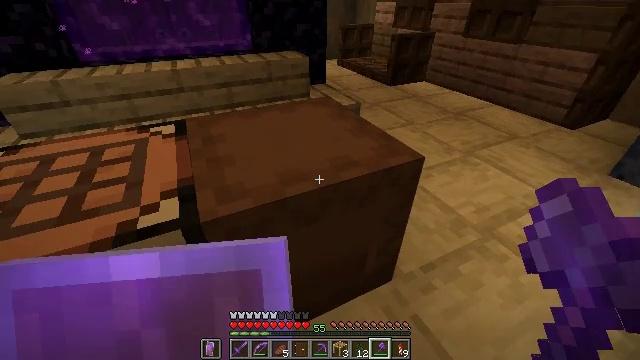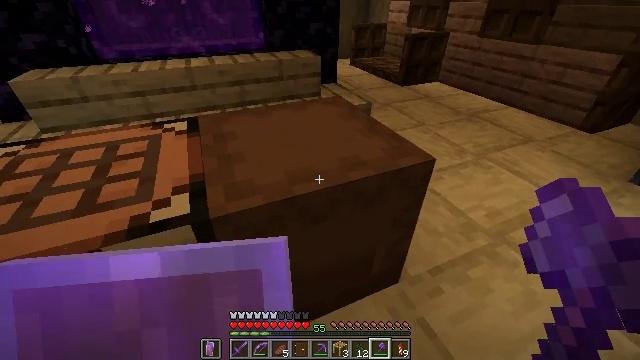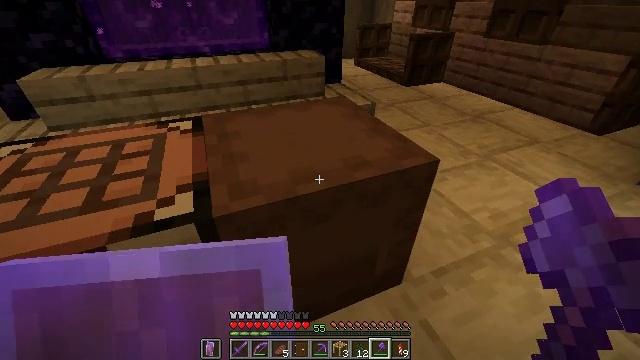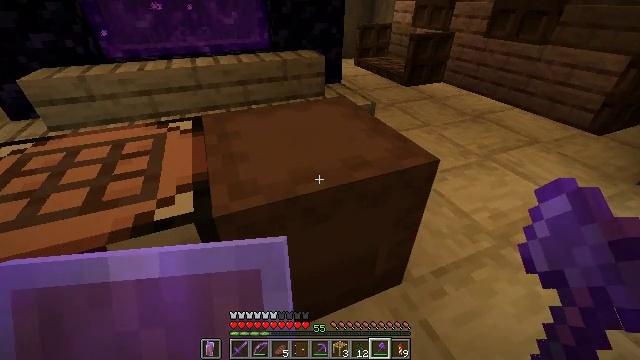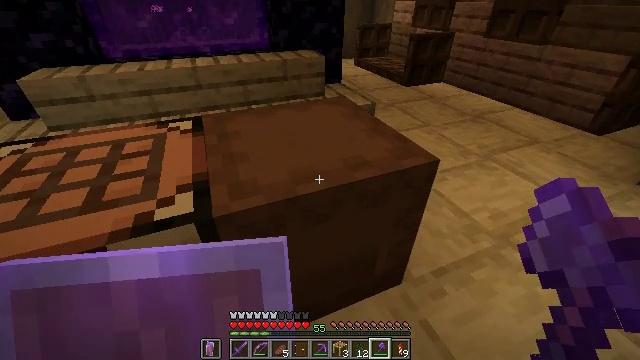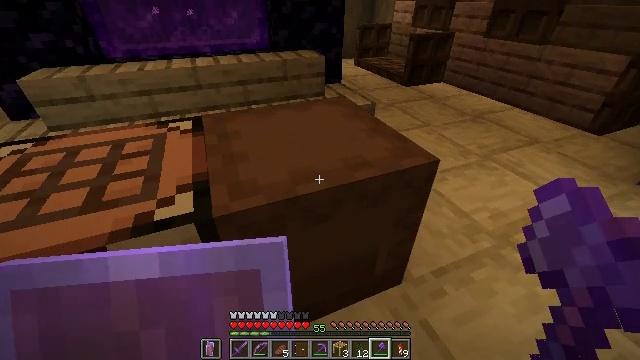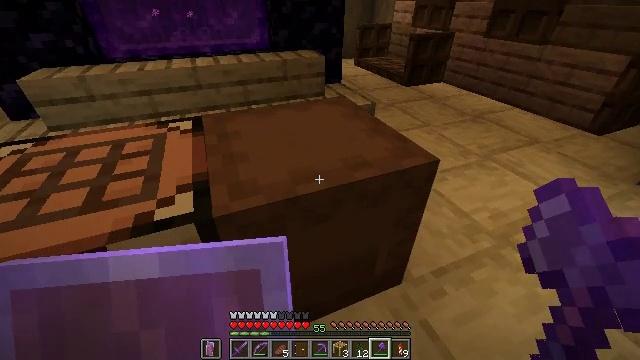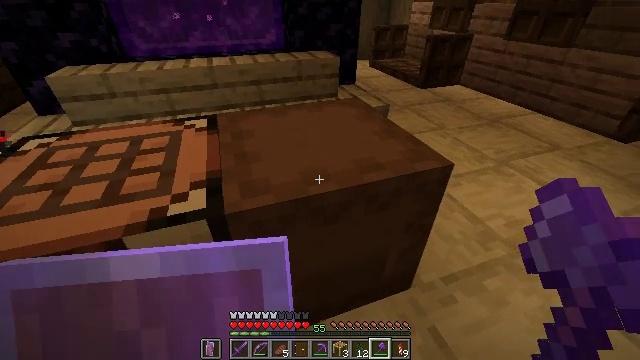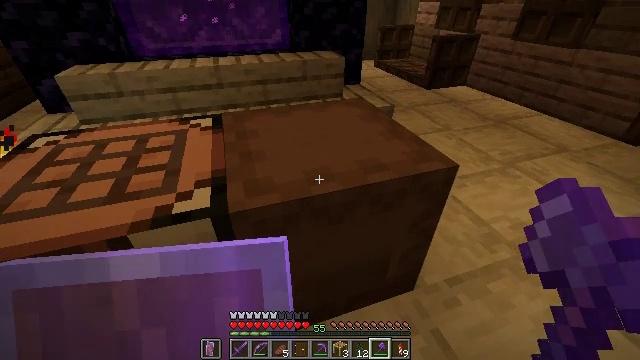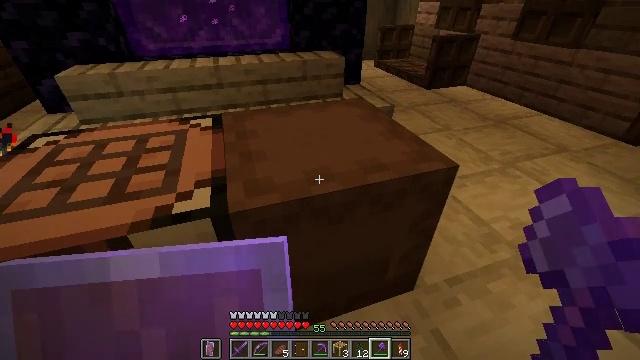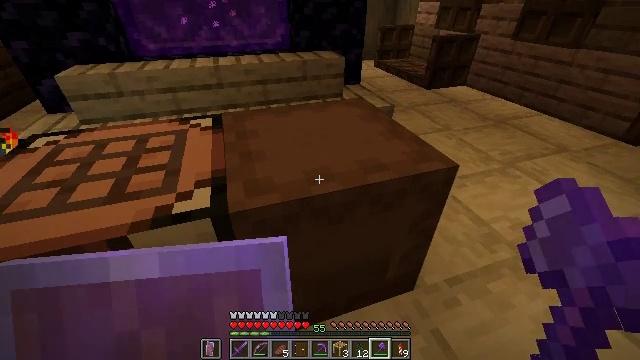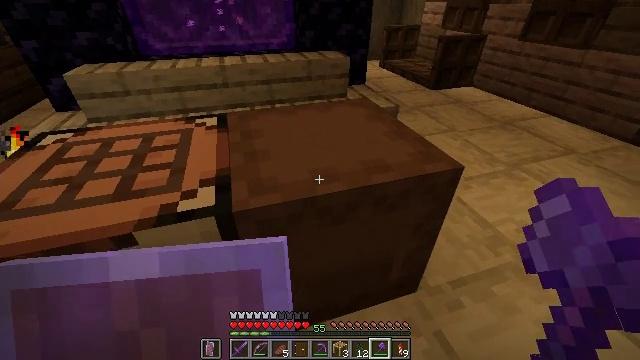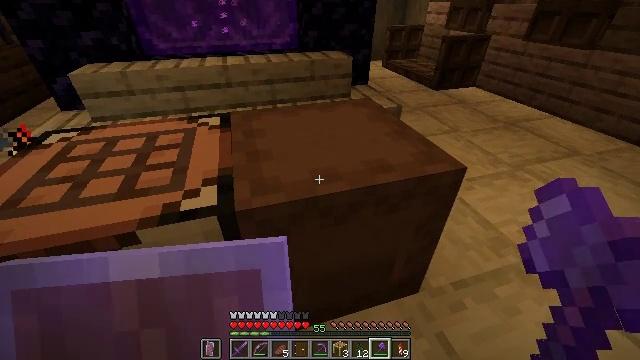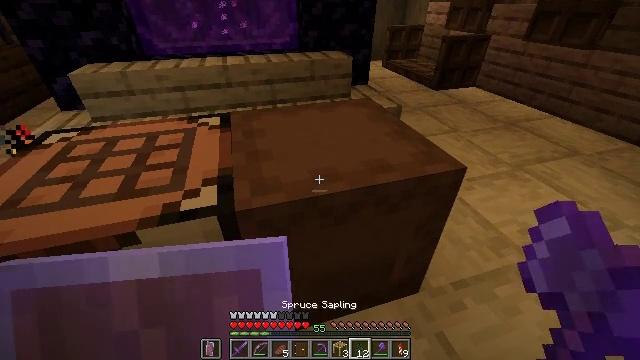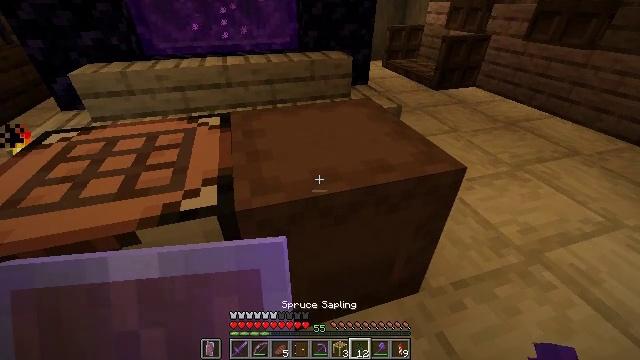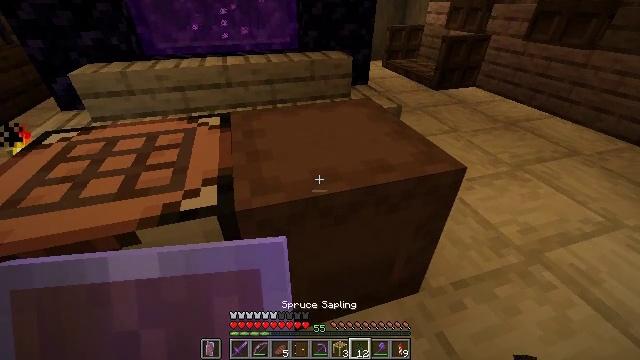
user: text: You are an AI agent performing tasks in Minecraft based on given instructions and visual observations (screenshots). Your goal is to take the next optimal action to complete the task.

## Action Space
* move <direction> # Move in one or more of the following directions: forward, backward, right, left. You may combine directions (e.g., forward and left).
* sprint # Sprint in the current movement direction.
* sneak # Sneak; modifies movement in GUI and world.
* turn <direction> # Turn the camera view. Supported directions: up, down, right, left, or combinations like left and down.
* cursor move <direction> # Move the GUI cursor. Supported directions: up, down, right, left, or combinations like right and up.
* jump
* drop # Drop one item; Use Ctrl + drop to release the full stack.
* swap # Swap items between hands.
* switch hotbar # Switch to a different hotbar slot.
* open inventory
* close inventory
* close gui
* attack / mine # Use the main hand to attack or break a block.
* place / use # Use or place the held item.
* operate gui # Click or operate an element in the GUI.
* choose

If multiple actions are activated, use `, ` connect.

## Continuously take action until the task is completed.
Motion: motion action
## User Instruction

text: Left click to mine the brown shulker box.
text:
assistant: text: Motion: turn left
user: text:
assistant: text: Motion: no_op
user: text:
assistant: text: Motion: no_op
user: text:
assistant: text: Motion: no_op
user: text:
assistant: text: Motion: no_op
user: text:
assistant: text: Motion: no_op
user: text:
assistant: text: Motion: turn left
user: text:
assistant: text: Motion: turn left
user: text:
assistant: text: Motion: no_op
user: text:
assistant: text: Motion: no_op
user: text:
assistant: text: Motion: turn left
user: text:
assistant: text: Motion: no_op
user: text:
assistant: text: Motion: no_op
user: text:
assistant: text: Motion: no_op
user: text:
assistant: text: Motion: no_op
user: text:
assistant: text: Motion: no_op
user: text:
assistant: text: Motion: no_op
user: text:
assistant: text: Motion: no_op
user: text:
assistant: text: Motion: no_op
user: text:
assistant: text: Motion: no_op
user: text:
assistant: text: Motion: no_op
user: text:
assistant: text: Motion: no_op
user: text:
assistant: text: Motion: no_op
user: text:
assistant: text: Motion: no_op
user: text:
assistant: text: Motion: no_op
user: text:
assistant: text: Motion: no_op
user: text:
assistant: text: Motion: no_op
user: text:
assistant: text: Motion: no_op
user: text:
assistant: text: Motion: attack / mine
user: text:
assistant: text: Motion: attack / mine